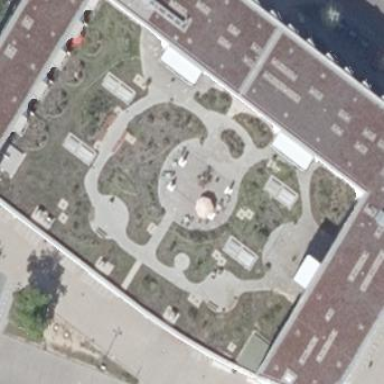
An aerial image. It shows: Building with flat roof.